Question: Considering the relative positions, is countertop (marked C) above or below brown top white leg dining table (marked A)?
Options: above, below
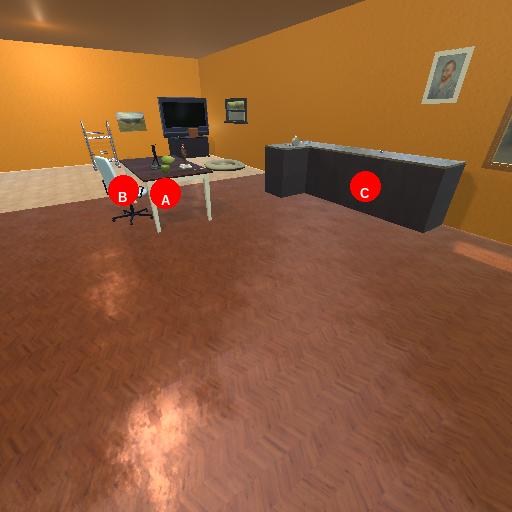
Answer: above